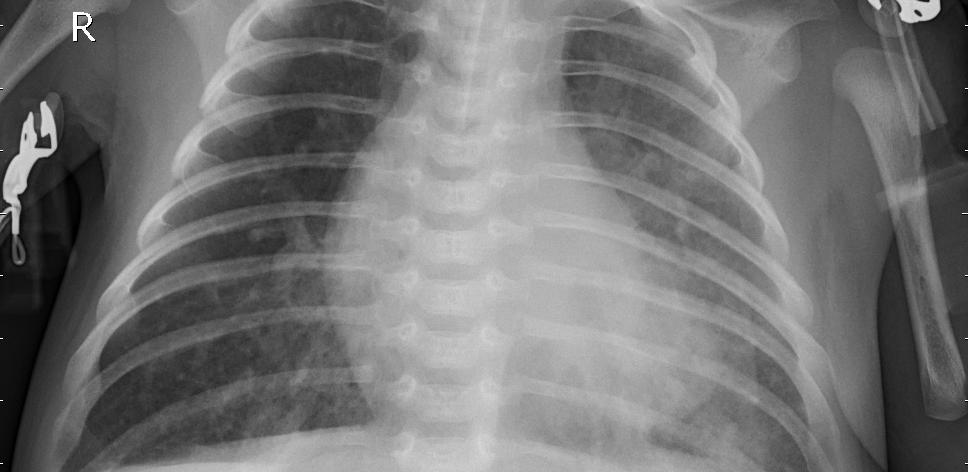
Diagnosis: PNEUMONIA